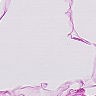
Metastatic tissue present: no